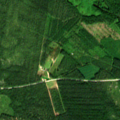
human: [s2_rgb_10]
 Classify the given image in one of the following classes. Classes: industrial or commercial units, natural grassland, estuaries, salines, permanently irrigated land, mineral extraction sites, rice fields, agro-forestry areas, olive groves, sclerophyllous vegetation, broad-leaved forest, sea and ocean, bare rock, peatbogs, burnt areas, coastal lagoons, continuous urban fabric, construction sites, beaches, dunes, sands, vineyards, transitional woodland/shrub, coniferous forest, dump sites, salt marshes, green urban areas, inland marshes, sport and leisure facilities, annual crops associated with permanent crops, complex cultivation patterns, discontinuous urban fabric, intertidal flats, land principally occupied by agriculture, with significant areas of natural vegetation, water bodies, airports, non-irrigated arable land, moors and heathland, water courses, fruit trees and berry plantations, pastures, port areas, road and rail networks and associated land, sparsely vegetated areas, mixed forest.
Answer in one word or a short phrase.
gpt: coniferous forest, mixed forest, inland marshes